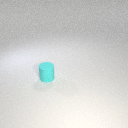
small cyan rubber cylinder